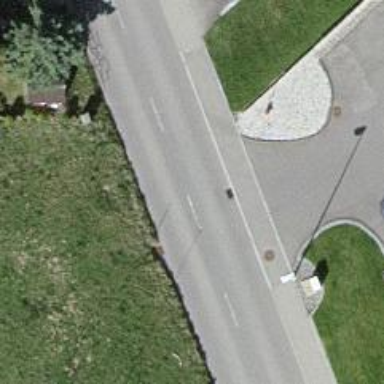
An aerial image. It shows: Driveway leading to service road.